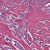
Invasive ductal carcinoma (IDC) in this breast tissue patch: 1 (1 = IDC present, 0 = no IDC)